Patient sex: F
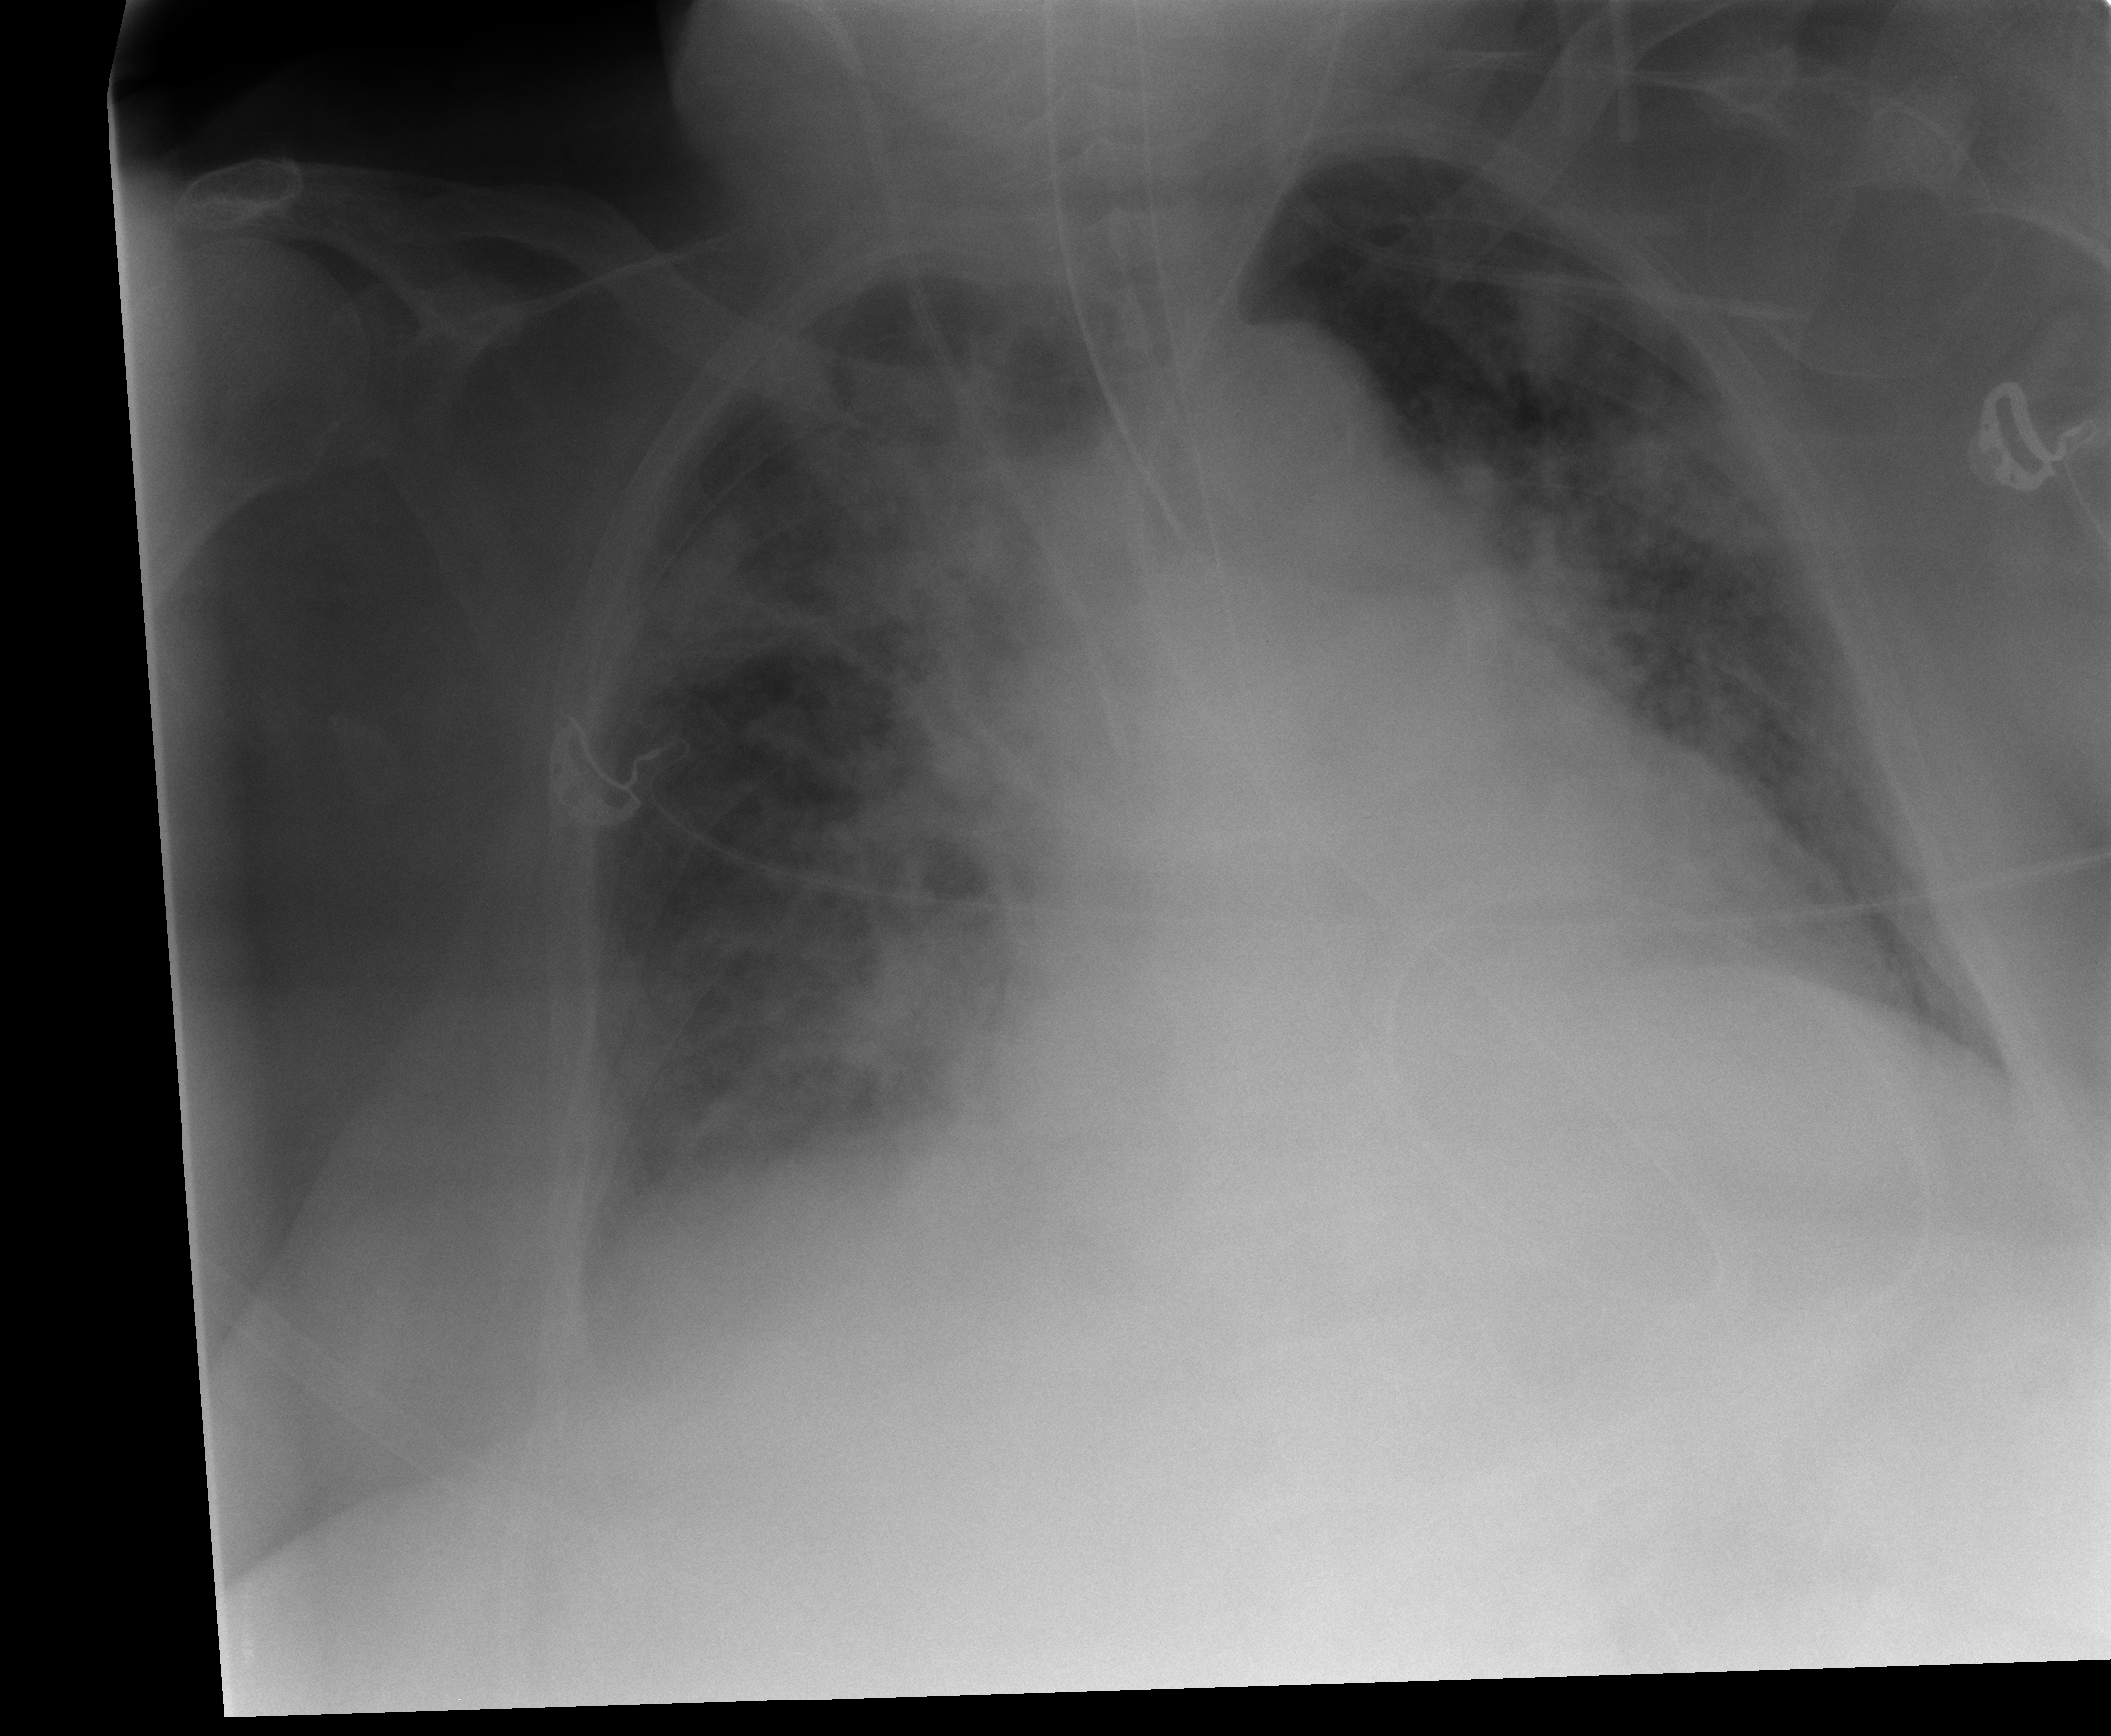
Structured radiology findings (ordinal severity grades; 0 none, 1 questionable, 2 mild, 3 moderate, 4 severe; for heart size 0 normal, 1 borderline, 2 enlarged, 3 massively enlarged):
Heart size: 2
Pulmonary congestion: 2
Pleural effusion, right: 2
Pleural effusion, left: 0
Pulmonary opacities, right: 3
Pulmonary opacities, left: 3
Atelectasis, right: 2
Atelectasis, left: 2